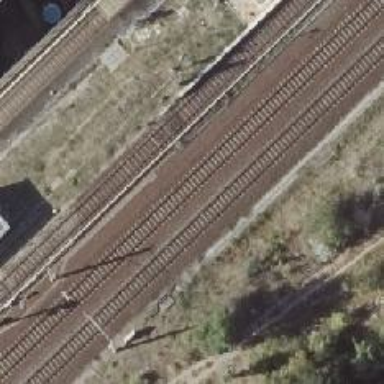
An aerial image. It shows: Railway signal.